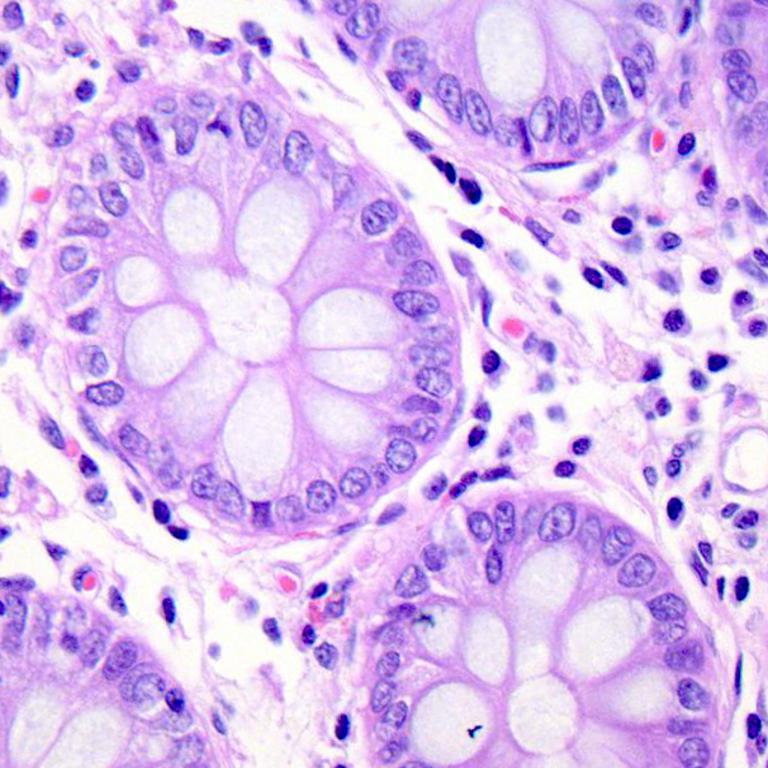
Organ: colon
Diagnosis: benign